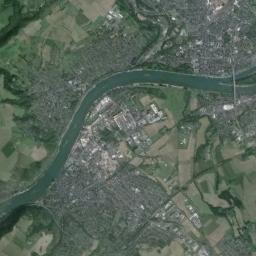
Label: river